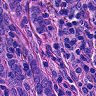
Metastatic tissue present: yes